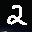
Label: 2